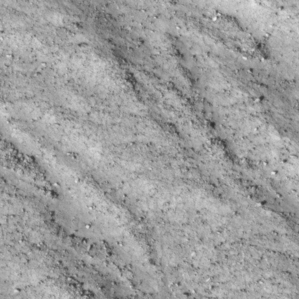
Label: non_frost